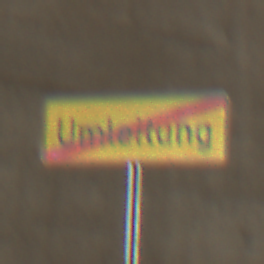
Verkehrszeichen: EndeDerUmleitungsankuendigung
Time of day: Midday
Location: Roofed (Tunnel)
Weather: NotSpecified
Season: NotSpecified
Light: Natural